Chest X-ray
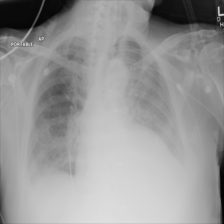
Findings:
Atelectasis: negative
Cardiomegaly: negative
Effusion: positive
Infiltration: negative
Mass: negative
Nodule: negative
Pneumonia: negative
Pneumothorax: negative
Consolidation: negative
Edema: negative
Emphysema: negative
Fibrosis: negative
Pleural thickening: negative
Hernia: negative